Question: I have an application with 20 'textboxes', which they do get their values from a 'database' when a selection is made in a 'combobox'. I need to do the calculations (sum the 'textBoxes' values) and display the result on 'label' or in a 'textbox' when the 'combobox' selection is choosen.
I added the 'texBoxes' into an 'array' and then iterate through them. But I'm getting 0 as the result.
:

'''
private void sumTextBoxes()
{
TextBox[] txt;
txt = new TextBox[] { textBox1, textBox2, textBox3, textBox4, textBox5, textBox6, textBox7, textBox8, textBox9, textBox10 };
int value;
foreach (TextBox tb in txt)
{
if(tb !=null)
{
if (int.TryParse(tb.Text, out value))
{
if (textBox11.Text.Length > 0)
{
textBox11.Text = (int.Parse(textBox11.Text) + value).ToString();
}
else
textBox11.Text = value.ToString();
}
}
//label3.Text = Convert.ToString(value);
}
}
'''
Where am I wrong? or a better way to solve it?
PS: The textboxes on the left 1-10 and the total is 11 and on the right 12-21 total is 22
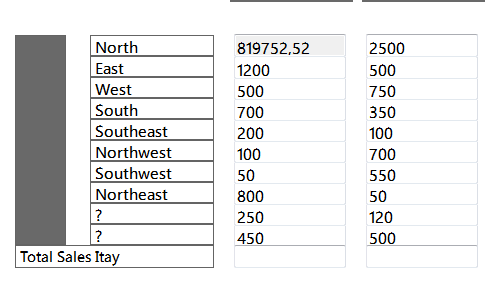
Answer: The following solution works with doubles, refreshes the sum textbox only once and reduces the parsing work to minimum :
'''
private void sumTextBoxes()
{
TextBox[] txt;
txt = new TextBox[] { textBox1, textBox2, textBox3, textBox4, textBox5, textBox6, textBox7, textBox8, textBox9, textBox10 };
double sum = 0;
double value;
foreach (TextBox tb in txt)
{
if (tb !=null)
{
if (double.TryParse(tb.Text, out value))
{
sum += value;
}
}
}
textBox11.Text = sum.ToString();
}
'''